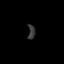
Tissue: lung
Cell type: Others
Senescence score: 0.1969
Nuclear area (px): 102
Mean DAPI intensity: 54.627